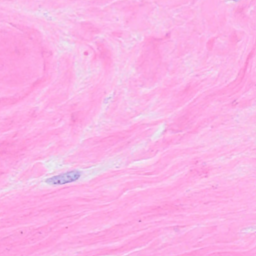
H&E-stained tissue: Breast